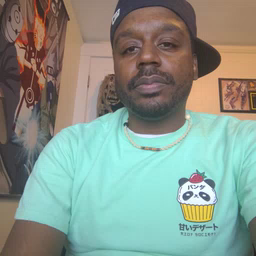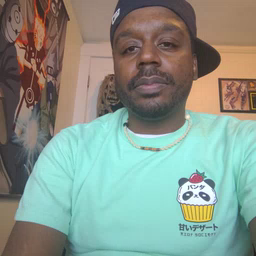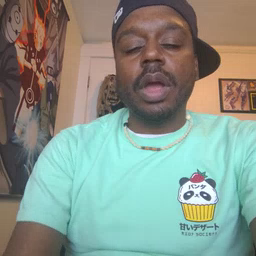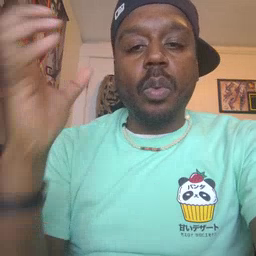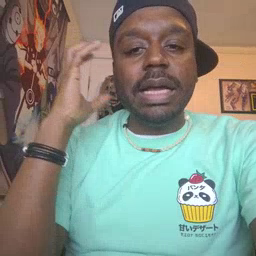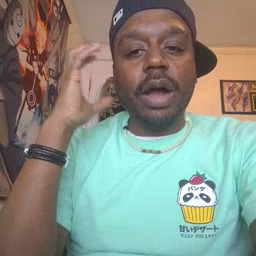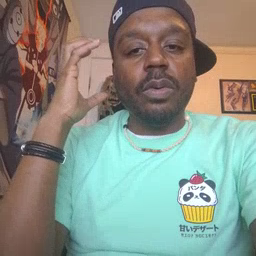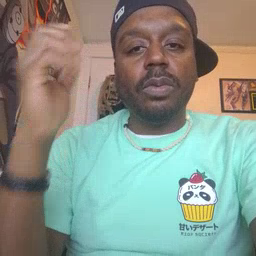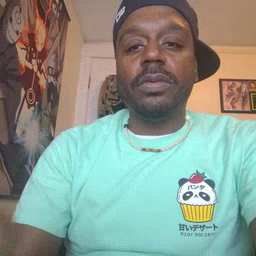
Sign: radio